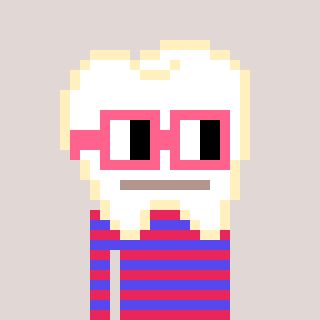
a pixel art character with square pink glasses, a tooth-shaped head and a computerblue-colored body on a warm background